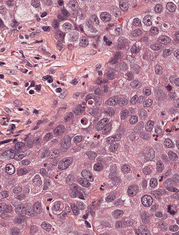
Tumor epithelial tissue: yes
Tumor-associated stroma tissue: yes
Normal tissue: no